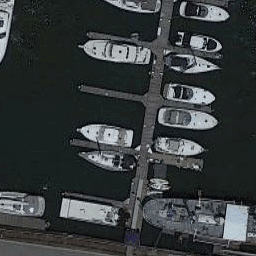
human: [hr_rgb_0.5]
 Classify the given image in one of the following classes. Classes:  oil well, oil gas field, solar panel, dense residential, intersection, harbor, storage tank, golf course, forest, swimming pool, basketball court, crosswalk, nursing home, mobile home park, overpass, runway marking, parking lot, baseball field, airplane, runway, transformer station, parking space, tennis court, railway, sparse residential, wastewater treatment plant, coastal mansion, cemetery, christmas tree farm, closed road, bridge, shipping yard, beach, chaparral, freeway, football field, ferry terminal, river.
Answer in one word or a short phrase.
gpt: harbor